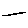
Label: line